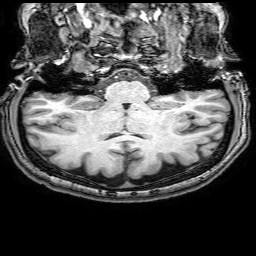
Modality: T1w
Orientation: sagittal
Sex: female
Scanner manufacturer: philips
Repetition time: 0.008118 s
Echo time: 0.00371 s